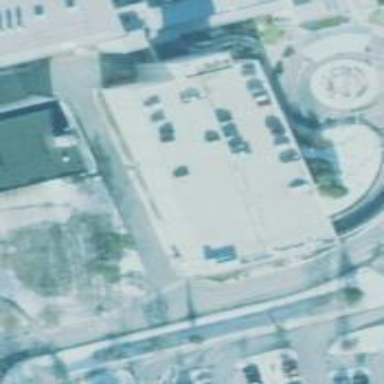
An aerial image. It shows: Multi-storey parking building.